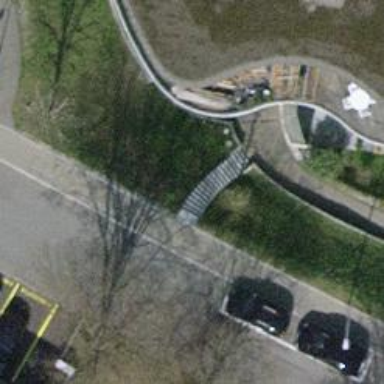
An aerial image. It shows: Road with steps.